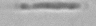
Label: Bacillariophyceae